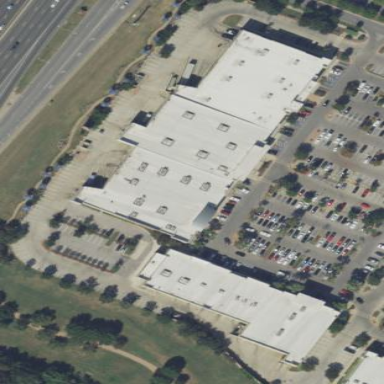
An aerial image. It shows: Retail building that houses department store.